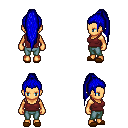
a pixel art fantasy rpg character, female body template, human, tanned skin, maroon pirate shirt, teal pants, blue extra-long topknot hairstyle, brown slippers, four views (front, back, left, right), 2x2 character sprite sheet, small pixel art, hard edges, no anti-aliasing